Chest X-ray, AP view. Patient: 59 years old, sex F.
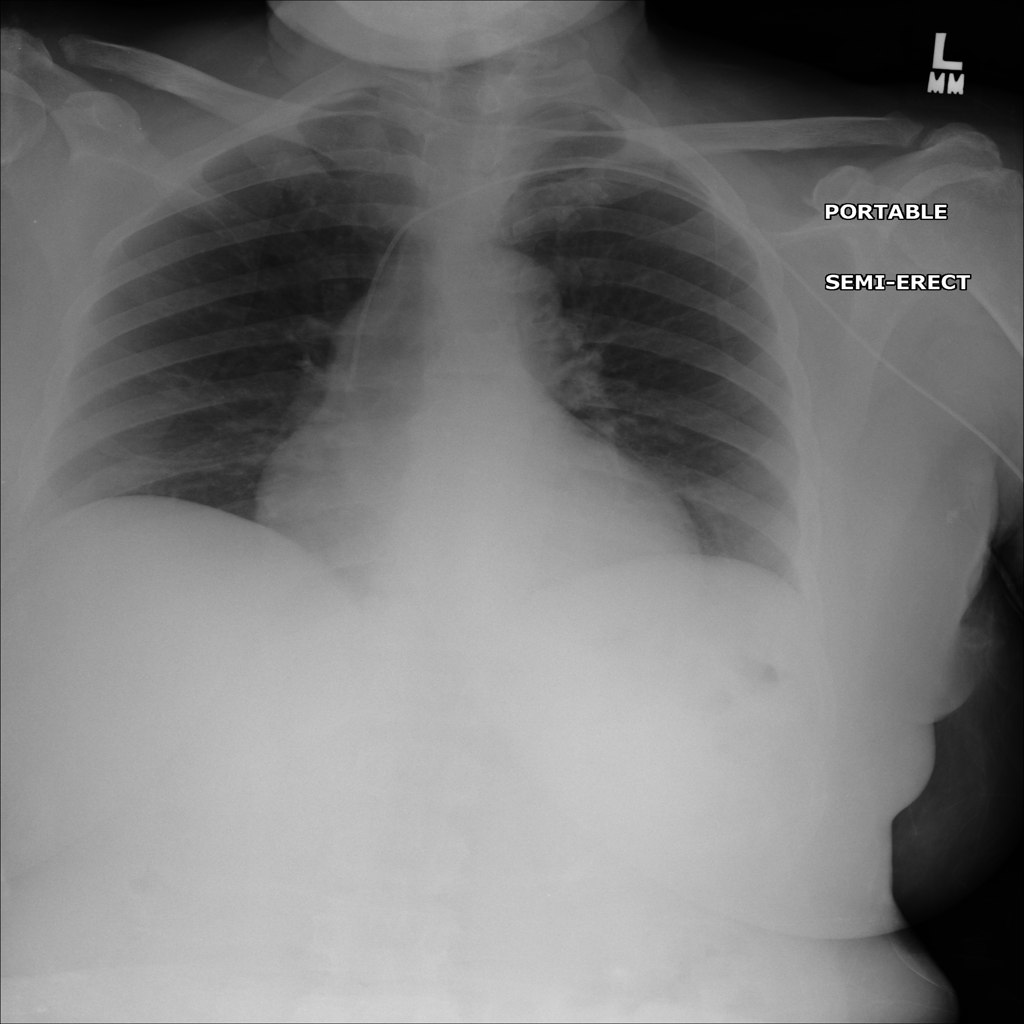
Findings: No Finding